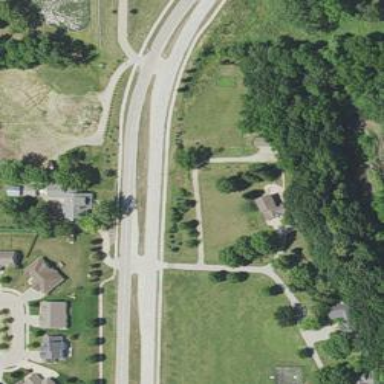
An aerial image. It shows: Secondary road.